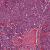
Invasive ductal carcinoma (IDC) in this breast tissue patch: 1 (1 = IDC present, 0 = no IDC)